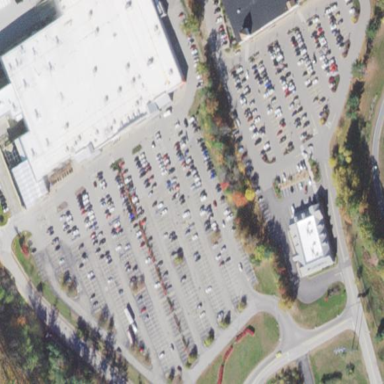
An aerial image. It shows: Parking area with surface.